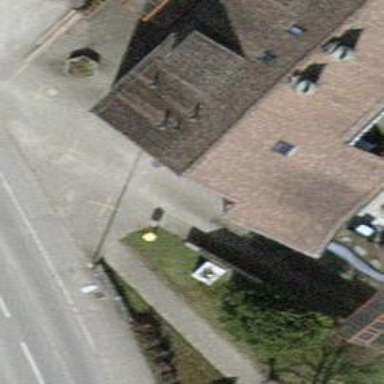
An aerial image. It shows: Post box is visible.